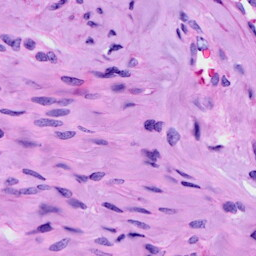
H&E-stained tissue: Cervix